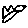
Label: bird